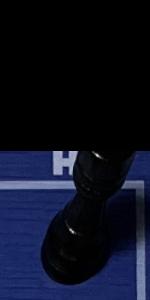
Label: Rook_Black